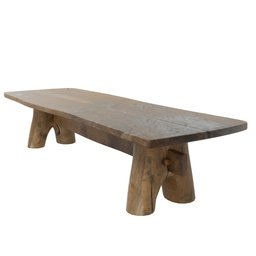
Label: furniture